Question: I habe a organizational user management structure where a user for example 'Level 5' in a position of an org unit is automatically in 'Level 4, 3, 2, 1'.
As you can see in the screenshot.

Each org unit has it's own 'ID' and each user as well. So I have an extra table where I store all 'groupId<->userId' relations for each level. In this case I can just get all users e.g. from Level 3 because all users are related using the n:n table.
This way it is easy to query if a user is in a specified org unit but... it is complex to hold this structure consistent.
Example: If I remove a user from 'Level 3/Employee' it also has to be removed from 'Level 2', but only from 'Level 1' if this user is not in 'Level B/Employee'.
So the question is.
As I can't change the way the user inherit the org units from bottom up is there a way or design pattern how to implement this approach with having the user only referenced once to his final location.
Example: I reference a user to 'Level 5/employee' and this is persisted in the database, but I don't want to add relations for 'Level 4 - 1', but I still want to query fast if the user is e.g. in 'Level 2'.
I don't want any detail codes, this is more a general design question because I want to redesign my user management to make it less error prone.
Fantastic would be also if I can query the data fast with SQL (e.g. CTE queries with MS SQL) but it should generally work in a MVC (using RoR) environment.
If someone need more details or information I will post ofc.
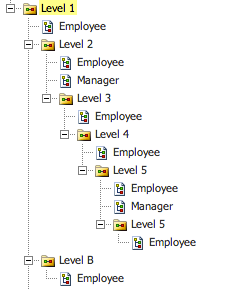
Answer: As I got many answers :) I did some more investigations and have a final approach now.
The answer is nested tree to perform fast queries.
What I did:
Create a user table.
'''
CREATE TABLE [dbo].[actor_users](
[id] [int] NOT NULL,
[manager_id] [int] NULL,
[deputy_id] [int] NULL,
<URL> NOT NULL,
<URL> NULL,
<URL> NULL,
<URL> NULL,
[deactivated] [smallint] NULL,
<URL> NULL,
<URL> NULL,
<URL> NULL,
<URL> NULL,
<URL> NULL,
<URL> NULL,
<URL> NULL,
<URL> NULL,
<URL> NULL,
[sex] [int] NULL,
<URL> NULL,
[picture_id] [int] NULL,
[lcid] [int] NULL,
CONSTRAINT [ct_actor_users] PRIMARY KEY CLUSTERED
( [id] ASC ) WITH (PAD_INDEX = OFF, STATISTICS_NORECOMPUTE = OFF, IGNORE_DUP_KEY = OFF, ALLOW_ROW_LOCKS = ON, ALLOW_PAGE_LOCKS = ON) ON [PRIMARY] ) ON [PRIMARY]
'''
Create a group table.
'''
CREATE TABLE [dbo].[actor_groups](
[id] [int] NOT NULL,
[parent_id] [int] NULL,
<URL> NULL,
[group_type] [int] NOT NULL,
[group_reference] [int] NOT NULL,
<URL> NULL,
[depth] [int] NULL,
[left] [int] NULL,
[right] [int] NULL,
<URL> NULL,
<URL> NULL,
CONSTRAINT [ct_actor_groups] PRIMARY KEY CLUSTERED
( [id] ASC ) WITH (PAD_INDEX = OFF, STATISTICS_NORECOMPUTE = OFF, IGNORE_DUP_KEY = OFF, ALLOW_ROW_LOCKS = ON, ALLOW_PAGE_LOCKS = ON) ON [PRIMARY]) ON [PRIMARY] TEXTIMAGE_ON [PRIMARY]
'''
I filled the user table with around 10k rows of random users.
Now I created some random tree
'''
-- create some random tree for testing
DECLARE @id int;
DECLARE @name nvarchar(max);
WHILE (SELECT COUNT(*) FROM actor_groups)<1000
BEGIN
SET @id = (SELECT ISNull(MAX(id),0) + 1 FROM actors);
SET @name = 'random_ou' + CAST(NEWID() AS nvarchar(40));
INSERT INTO actor_groups (id, parent_id, group_name, group_type, group_reference, [description], depth, [left], [right], id_path, name_path)
SELECT @id
, (SELECT TOP 1 id FROM actor_groups ORDER BY NEWID()) AS parent_id
, @name group_name
, 3 group_type
, -1 group_reference
, '' [description]
, 0 depth
, 0 [left]
, 0 [right]
, '' id_path
, '' name_path
END
'''
After this I have to update the nested set relations....
'''
-- update tree
WHILE EXISTS (SELECT * FROM actor_groups WHERE depth IS NULL)
UPDATE tr SET
tr.depth = par.depth + 1 ,
tr.id_path = par.id_path + ',' + CAST(tr.id AS nvarchar(255)) ,
tr.name_path = (CASE par.id WHEN 40 THEN '' ELSE par.name_path + '/' END) + tr.group_name
FROM actor_groups AS tr
INNER JOIN actor_groups AS par ON (tr.parent_id = par.id)
WHERE par.depth >=0 AND tr.depth IS NULL
GO
-- left, right nested set
WITH treerows AS
( SELECT actor_groups.*, ROW_NUMBER() OVER (ORDER BY id_path) AS Row FROM actor_groups )
UPDATE actor_groups
SET [left] = tbl.Lft
, [right] = tbl.Rgt
FROM actor_groups
JOIN (SELECT
ER.id,
ER.id_path,
ER.depth,
ER.Row,
(ER.Row * 2) - ER.depth AS Lft,
((ER.Row * 2) - ER.depth) +
(
SELECT COUNT(*) * 2
FROM treerows ER2
WHERE ER2.id_path LIKE ER.id_path + ',%'
) + 1 AS Rgt
FROM treerows ER
) tbl ON tbl.id = actor_groups.id
'''
Now I did some random mappings...
'''
-- do some random mappings
DECLARE @map int;
DECLARE @mapuser int;
DECLARE @counter int;
SET @counter = 1;
WHILE @counter<1000
BEGIN
SET @map = (SELECT TOP 1 id FROM actor_groups ORDER BY NEWID())
SET @mapuser = (SELECT TOP 1 id FROM actor_users ORDER BY NEWID())
INSERT INTO actor_mappings ([group_id], [user_id], imported) VALUES (@map, @mapuser, 0)
SET @counter = @counter + 1;
END
'''
So now I have a groups and a user table.
Users are filled with 10.000 users and my tree has around 1.000 nodes.
I did start the random mapping SQL several times, so I have around 100.000 mappings.
My query:
'''
SELECT DISTINCT
m.[user_id] AS luserid
, org.[id] AS lgroupid
, m.imported AS bimported
FROM [test].[dbo].[actor_groups] org
JOIN [actor_groups] org2 ON org2.[left] BETWEEN org.[left] AND org.[right]
JOIN actor_mappings m ON org2.id = m.group_id
'''
Query runs in around 700ms if I do not narrow it. Seeking for a special node or user is made in around 150-300ms on my tests.
This can be done using nested sets.
Updating the tree with my 1.000 nodes is made in like 1 second and query the data without any additional index on my tables is always below 1 second as well.
Hope this helps other people facing the same issue.